Question: I have wp8 app that has list picker bind to xml data sourse and when I select item I want to be able to get "source" src location file location I have this function when I inspect the item i found src selected with name
'''
private void SoudListPicker_SelectionChanged(object sender, System.Windows.Controls.SelectionChangedEventArgs e)
{
// TODO: Add event handler implementation here.
var item = (sender as ListPicker).SelectedItem;
MessageBox.Show("Selected Item is : " + item);
}
'''
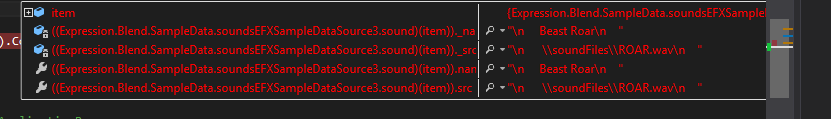
Answer: 'var' uses the resultant type on the right-hand side of the assignment statement to infer it's type, which (I believe) is 'object' is this case.
To make the properties visible you need to cast the 'SelectedItem' to it's actual type.
'''
private void SoudListPicker_SelectionChanged(object sender, System.Windows.Controls.SelectionChangedEventArgs e)
{
// TODO: Add event handler implementation here.
var item = ((sender as ListPicker).SelectedItem) as Expression.Blend.SampleData.soundsEFXSampleDataSource3.sound;
if(item != null)
MessageBox.Show("Selected Item is : " + item.src);
}
'''